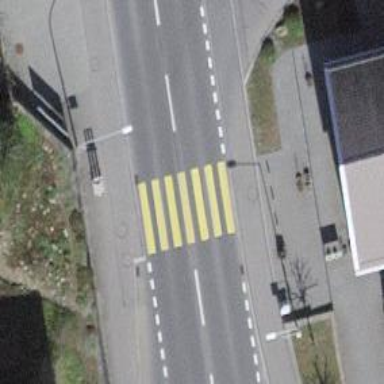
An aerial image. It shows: Uncontrolled zebra crossing with zebra markings.